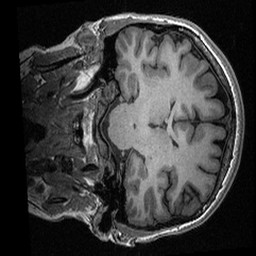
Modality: T1w
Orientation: coronal
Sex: female
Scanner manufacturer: ge
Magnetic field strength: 3 T
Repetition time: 0.0064 s
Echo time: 0.00281 s